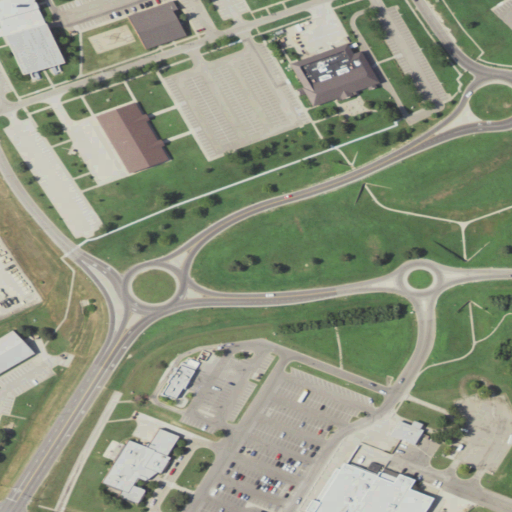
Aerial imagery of mountain in Kansas named Four Way Divide containing medium intensity development, low intensity development, high intensity development, open development, and grassland